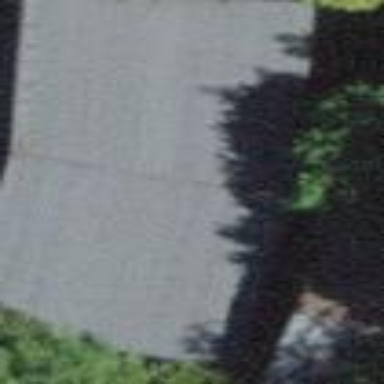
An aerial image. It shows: View of roof of building.